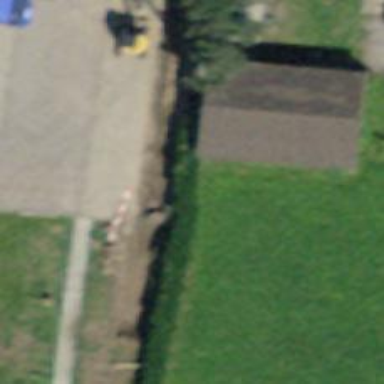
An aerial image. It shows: Charging station.